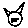
Label: cat